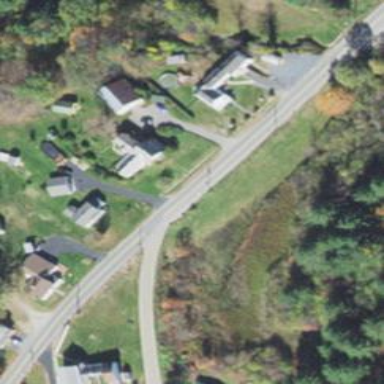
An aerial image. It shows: Tertiary road.